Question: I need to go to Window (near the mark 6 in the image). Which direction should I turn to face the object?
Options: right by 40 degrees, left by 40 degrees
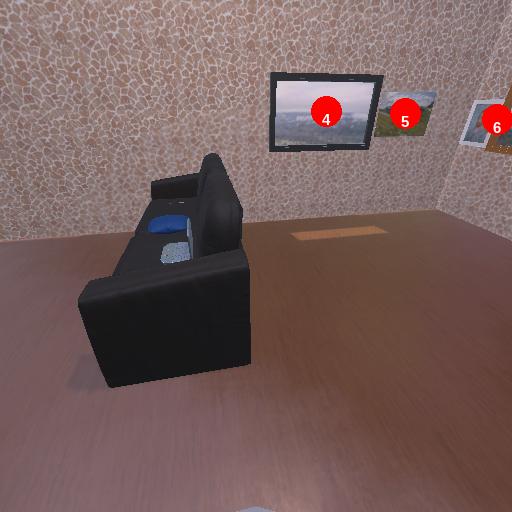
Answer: right by 40 degrees